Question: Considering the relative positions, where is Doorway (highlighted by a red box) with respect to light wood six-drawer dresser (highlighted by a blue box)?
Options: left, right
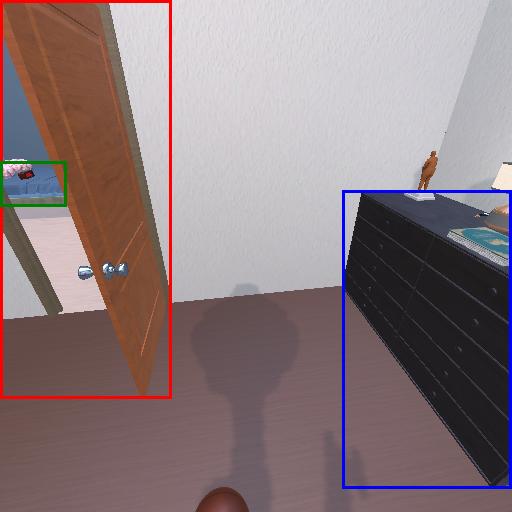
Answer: left